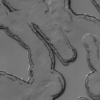
Label: not_dusty